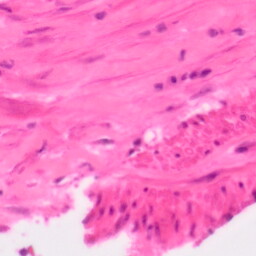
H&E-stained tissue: Colon